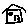
Label: house